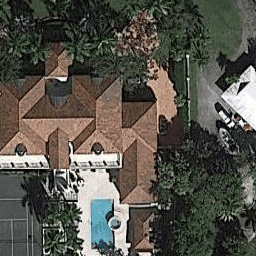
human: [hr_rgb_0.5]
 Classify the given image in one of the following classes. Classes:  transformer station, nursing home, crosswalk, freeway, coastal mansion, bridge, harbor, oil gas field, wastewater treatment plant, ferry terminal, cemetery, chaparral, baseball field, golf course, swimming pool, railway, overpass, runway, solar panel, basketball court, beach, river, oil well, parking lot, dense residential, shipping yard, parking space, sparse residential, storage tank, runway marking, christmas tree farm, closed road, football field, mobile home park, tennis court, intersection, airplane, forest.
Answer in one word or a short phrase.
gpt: coastal mansion